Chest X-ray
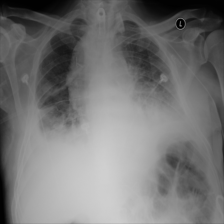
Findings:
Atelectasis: negative
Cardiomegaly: negative
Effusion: positive
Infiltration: negative
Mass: negative
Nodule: negative
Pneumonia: negative
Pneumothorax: negative
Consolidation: negative
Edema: negative
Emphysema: negative
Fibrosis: negative
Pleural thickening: negative
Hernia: negative